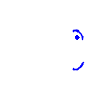
Particle: electron